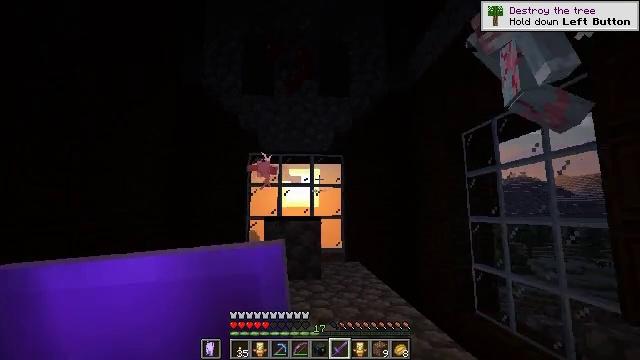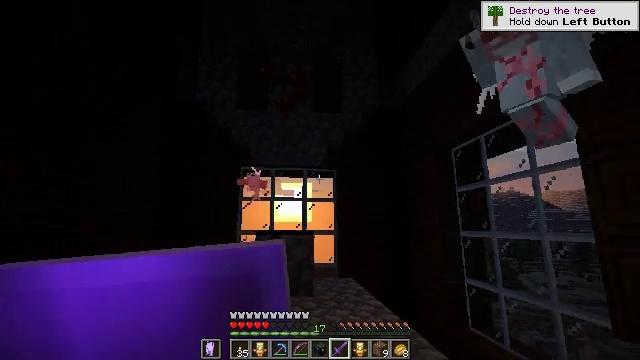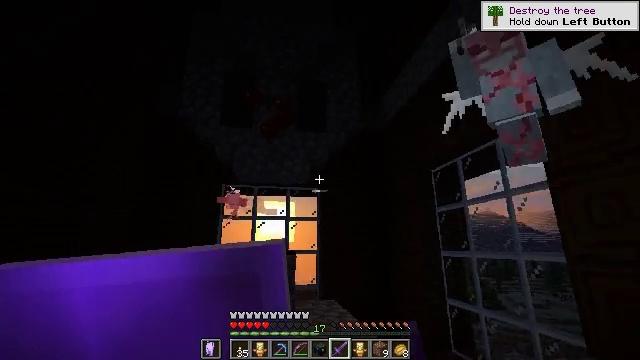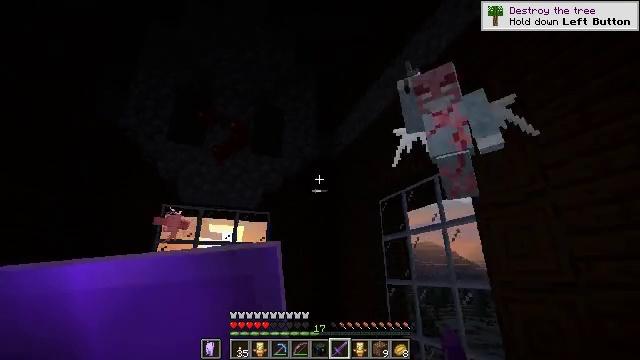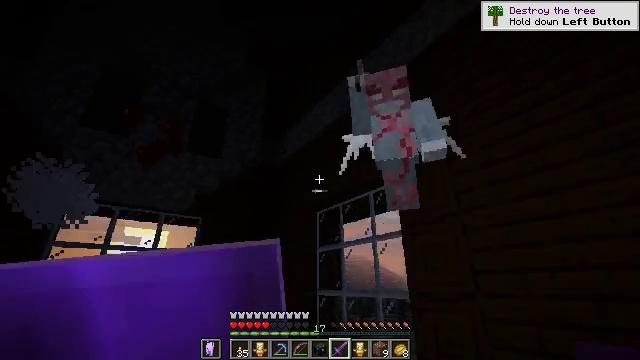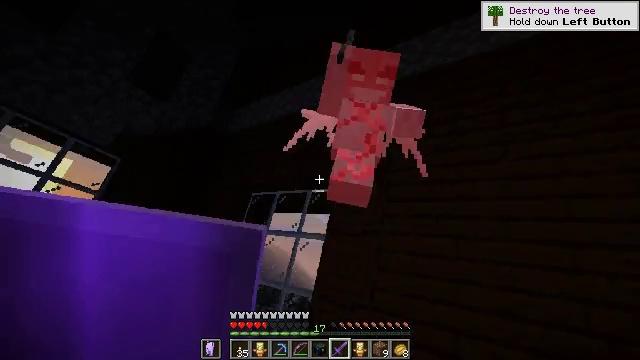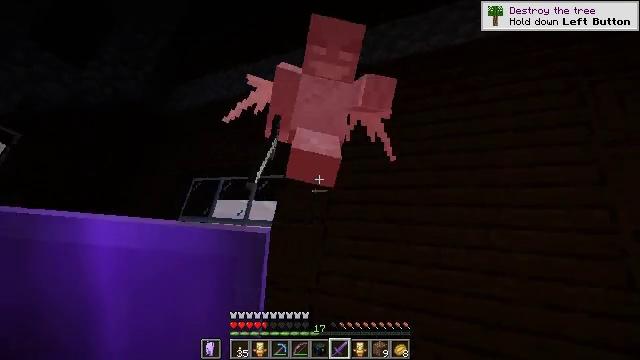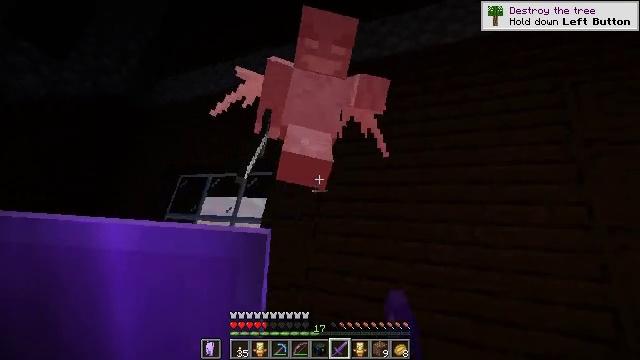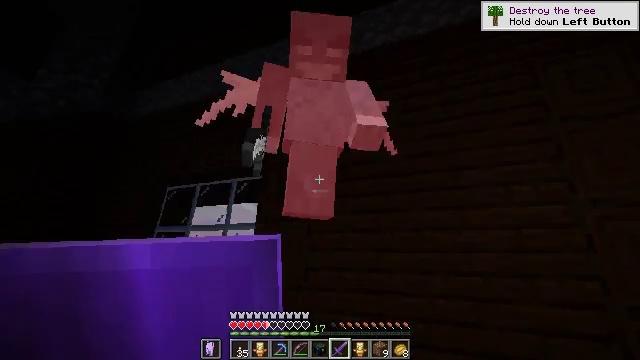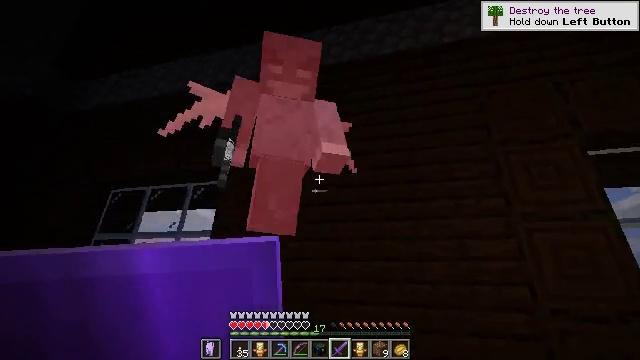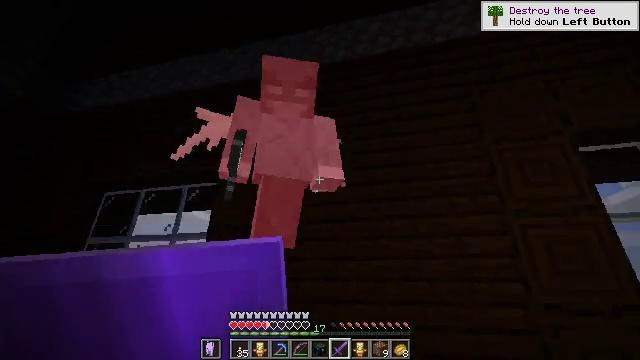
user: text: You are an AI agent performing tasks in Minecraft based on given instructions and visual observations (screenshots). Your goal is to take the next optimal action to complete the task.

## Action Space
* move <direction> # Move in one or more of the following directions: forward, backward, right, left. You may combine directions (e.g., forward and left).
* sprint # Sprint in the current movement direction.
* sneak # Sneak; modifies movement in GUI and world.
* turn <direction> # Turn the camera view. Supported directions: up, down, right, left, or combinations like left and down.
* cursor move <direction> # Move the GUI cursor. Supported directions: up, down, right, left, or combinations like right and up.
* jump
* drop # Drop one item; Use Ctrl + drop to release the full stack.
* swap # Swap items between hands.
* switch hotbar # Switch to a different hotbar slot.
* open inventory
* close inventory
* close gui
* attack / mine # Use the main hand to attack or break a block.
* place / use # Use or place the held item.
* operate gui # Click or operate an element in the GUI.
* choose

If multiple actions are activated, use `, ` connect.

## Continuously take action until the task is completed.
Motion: motion action
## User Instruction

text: Destroy the summoned mob.
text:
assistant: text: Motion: turn right and up
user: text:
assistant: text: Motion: turn right and up
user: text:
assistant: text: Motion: turn right and up
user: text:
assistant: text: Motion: turn right and up
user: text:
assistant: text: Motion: turn right
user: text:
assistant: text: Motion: turn right, attack / mine
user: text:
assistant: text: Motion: turn right, attack / mine
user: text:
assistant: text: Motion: turn right, attack / mine
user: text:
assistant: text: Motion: turn right and up, attack / mine
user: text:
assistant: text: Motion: turn right, attack / mine
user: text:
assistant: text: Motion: attack / mine